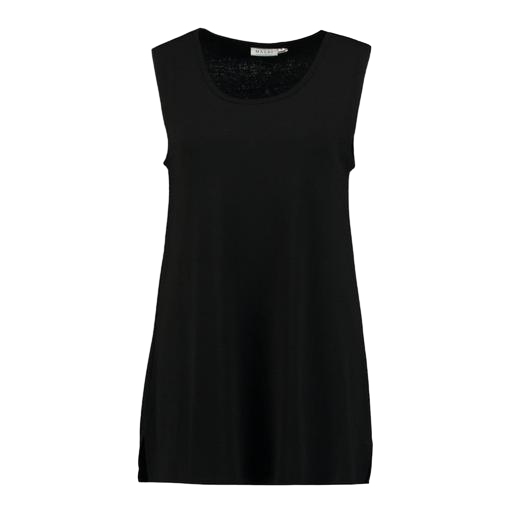
black sleeveless high-low top only macy, black sleeveless tunic hem, black sleeveless tunic, white background